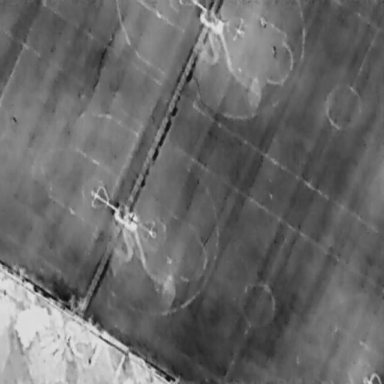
There is a Person in the infrared image.